Field crop: maize
Growth stage: 2
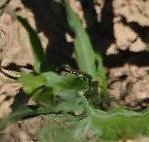
Species: maize